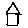
Label: house